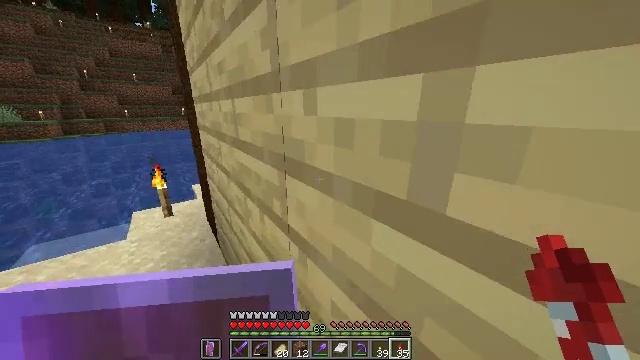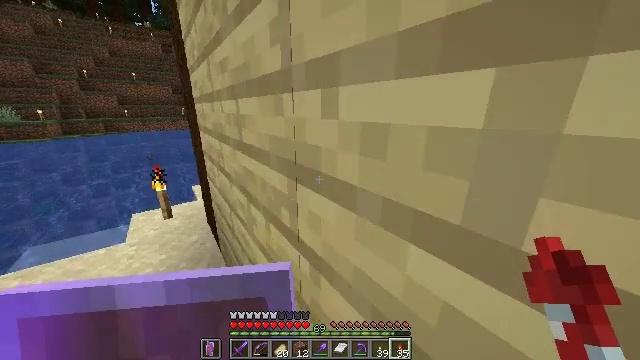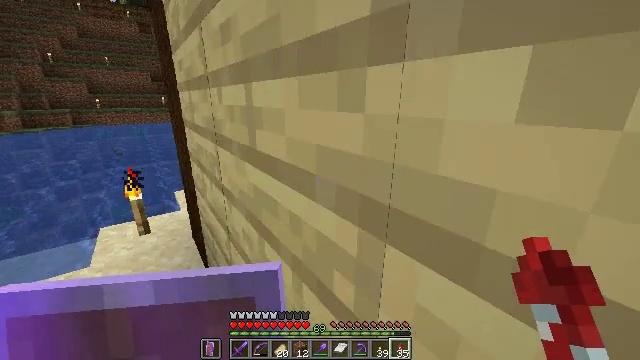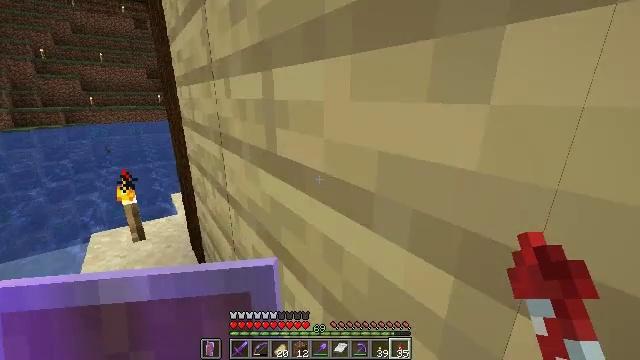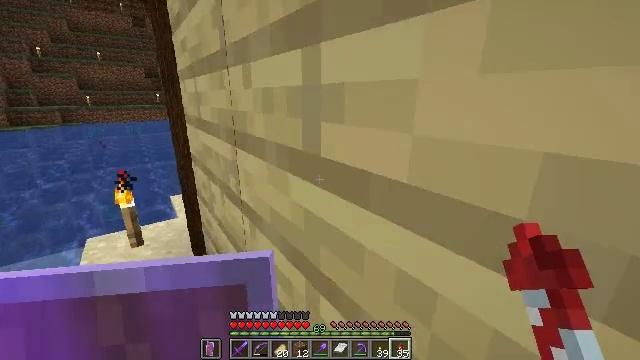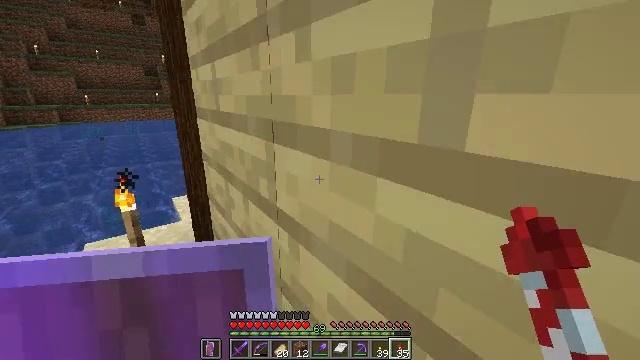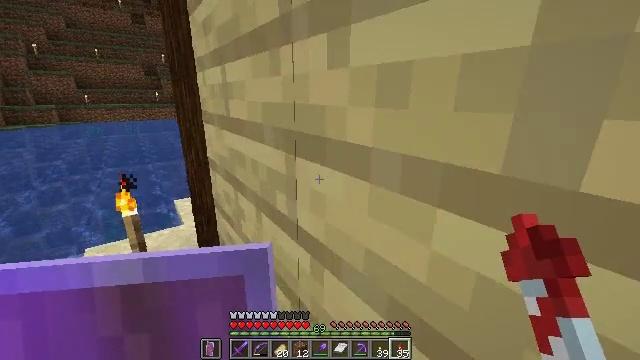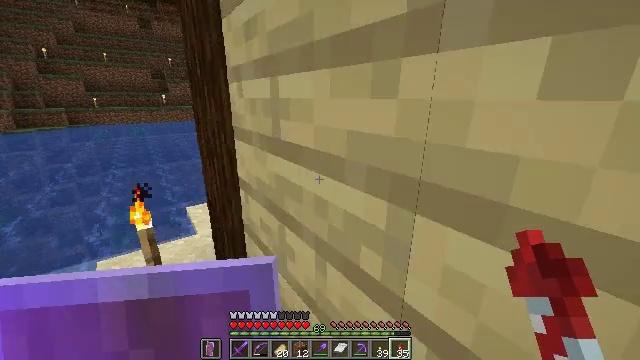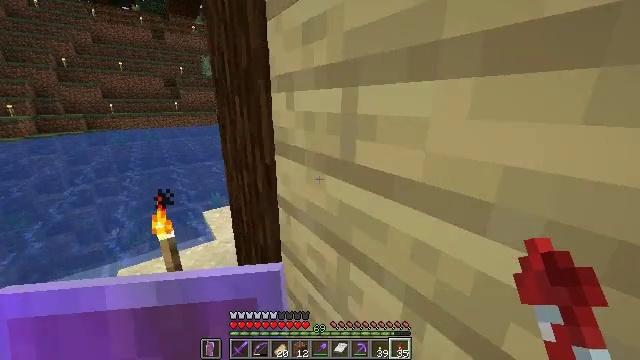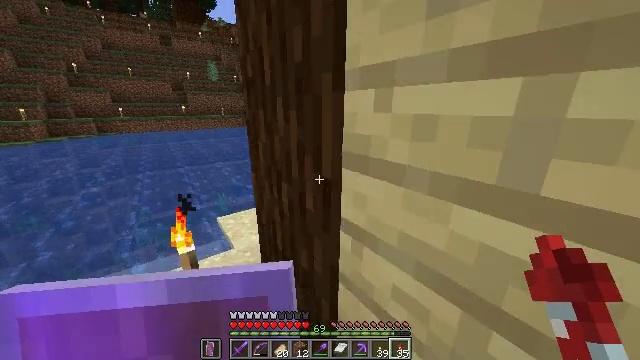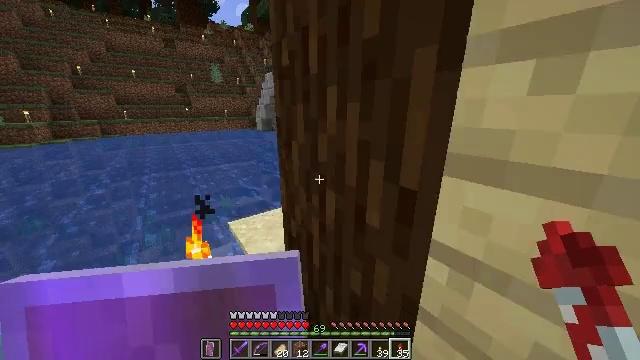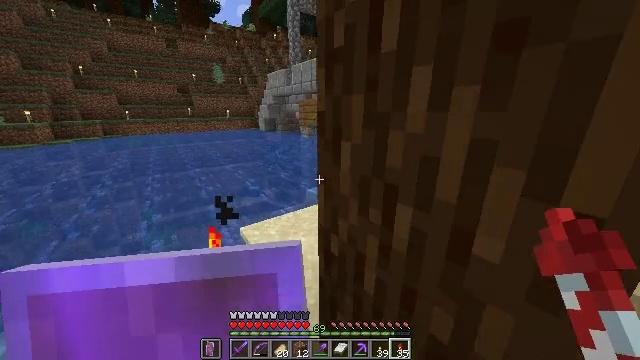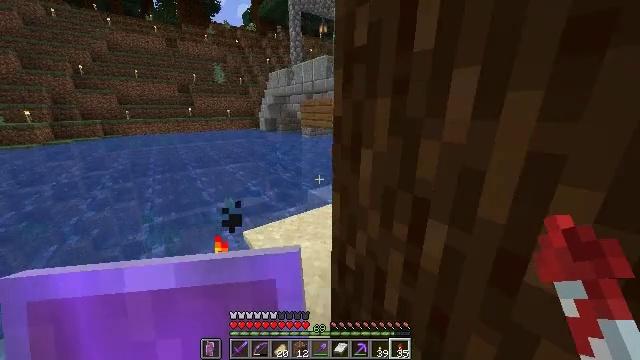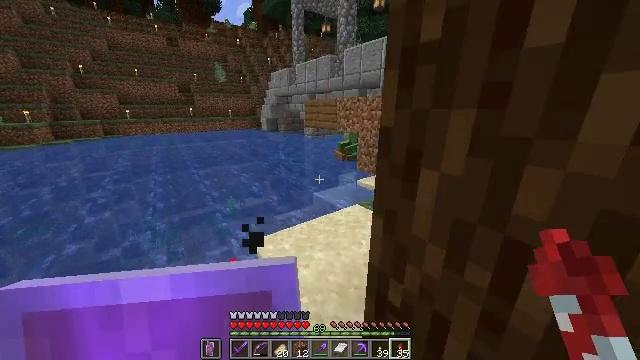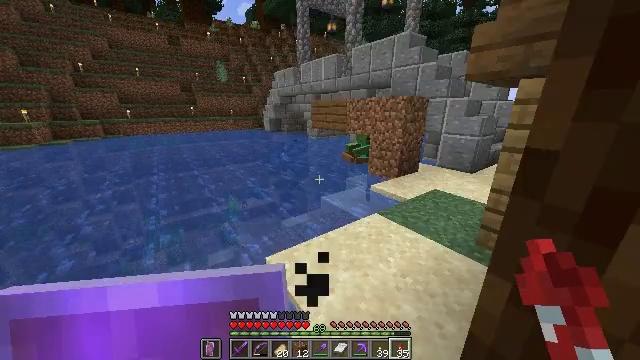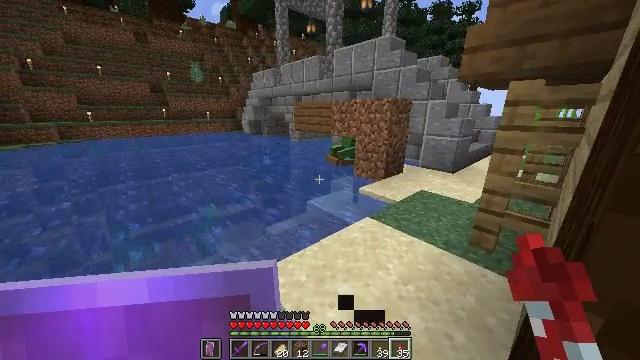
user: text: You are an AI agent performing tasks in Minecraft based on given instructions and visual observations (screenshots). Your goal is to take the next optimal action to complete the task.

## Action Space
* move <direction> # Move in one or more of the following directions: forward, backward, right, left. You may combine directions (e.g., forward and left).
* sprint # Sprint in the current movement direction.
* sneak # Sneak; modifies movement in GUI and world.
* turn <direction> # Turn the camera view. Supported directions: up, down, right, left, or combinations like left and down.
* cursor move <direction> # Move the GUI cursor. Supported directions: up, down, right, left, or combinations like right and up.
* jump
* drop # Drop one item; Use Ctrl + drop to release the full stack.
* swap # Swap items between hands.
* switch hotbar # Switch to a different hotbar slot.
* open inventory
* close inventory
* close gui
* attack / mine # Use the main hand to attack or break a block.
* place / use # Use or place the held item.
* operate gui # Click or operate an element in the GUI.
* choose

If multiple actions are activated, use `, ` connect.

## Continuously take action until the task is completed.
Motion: motion action
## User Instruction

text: craft item air
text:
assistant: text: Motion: move forward
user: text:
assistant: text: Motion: move forward, sprint
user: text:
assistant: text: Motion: move forward, sprint
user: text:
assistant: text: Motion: move forward and move left, sprint
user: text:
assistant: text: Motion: move forward and move left, sprint
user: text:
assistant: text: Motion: move forward and move left, sprint
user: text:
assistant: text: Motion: move forward and move left, sprint
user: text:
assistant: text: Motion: move forward and move left, sprint
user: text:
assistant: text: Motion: move forward and move left, sprint
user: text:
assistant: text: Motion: move forward and move left, sprint
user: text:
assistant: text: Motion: move forward and move left, sprint
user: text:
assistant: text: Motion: move forward and move left, sprint
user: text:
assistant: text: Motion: move forward and move left, sprint
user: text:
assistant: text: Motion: move forward and move left, sprint
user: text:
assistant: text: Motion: move forward and move left, sprint, turn right
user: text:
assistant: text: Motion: move forward, sprint, turn right
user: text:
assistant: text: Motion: move forward, sprint, turn right
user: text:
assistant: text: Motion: move forward, sprint, turn right
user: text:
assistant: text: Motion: move forward, sprint, turn right
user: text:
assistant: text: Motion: move forward, sprint, turn right
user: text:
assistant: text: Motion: move forward, sprint, turn right
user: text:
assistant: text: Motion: move forward, sprint, turn right
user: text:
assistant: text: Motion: move forward, sprint, turn right
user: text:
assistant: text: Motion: move forward, sprint, turn right
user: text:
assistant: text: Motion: move forward, sprint
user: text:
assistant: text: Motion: move forward, sprint
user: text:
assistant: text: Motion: move forward, sprint
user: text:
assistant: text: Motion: move forward, sprint
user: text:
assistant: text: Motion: move forward, sprint, turn right
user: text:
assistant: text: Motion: move forward, sprint, turn right